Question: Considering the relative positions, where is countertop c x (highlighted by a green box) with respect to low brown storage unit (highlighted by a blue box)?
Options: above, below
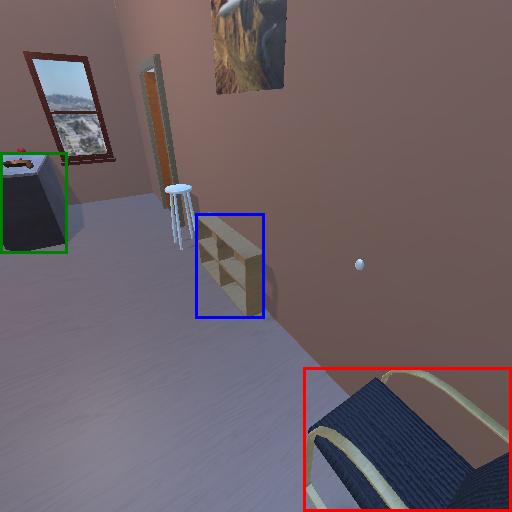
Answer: above